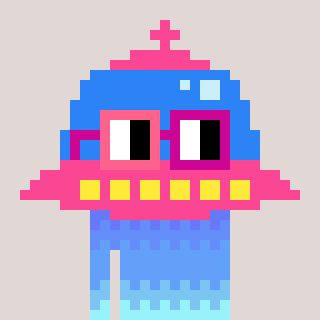
a pixel art character with square pink and red glasses, a ufo-shaped head and a magenta-colored body on a warm background